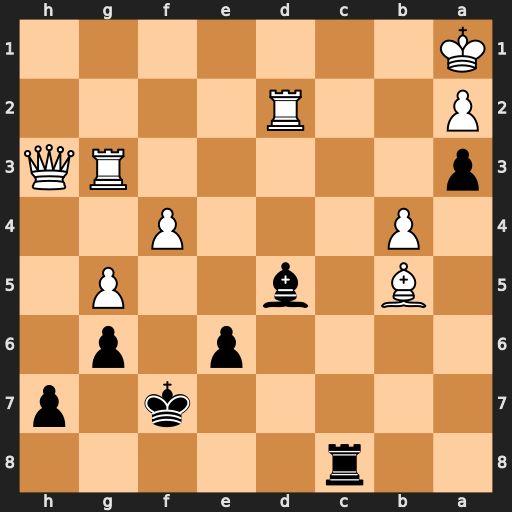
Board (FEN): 2r5/5k1p/4p1p1/1B1b2P1/1P3P2/p5RQ/P2R4/K7
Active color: b
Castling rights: -
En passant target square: -
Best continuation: Rc1#